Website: bh-photo
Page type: account-dashboard
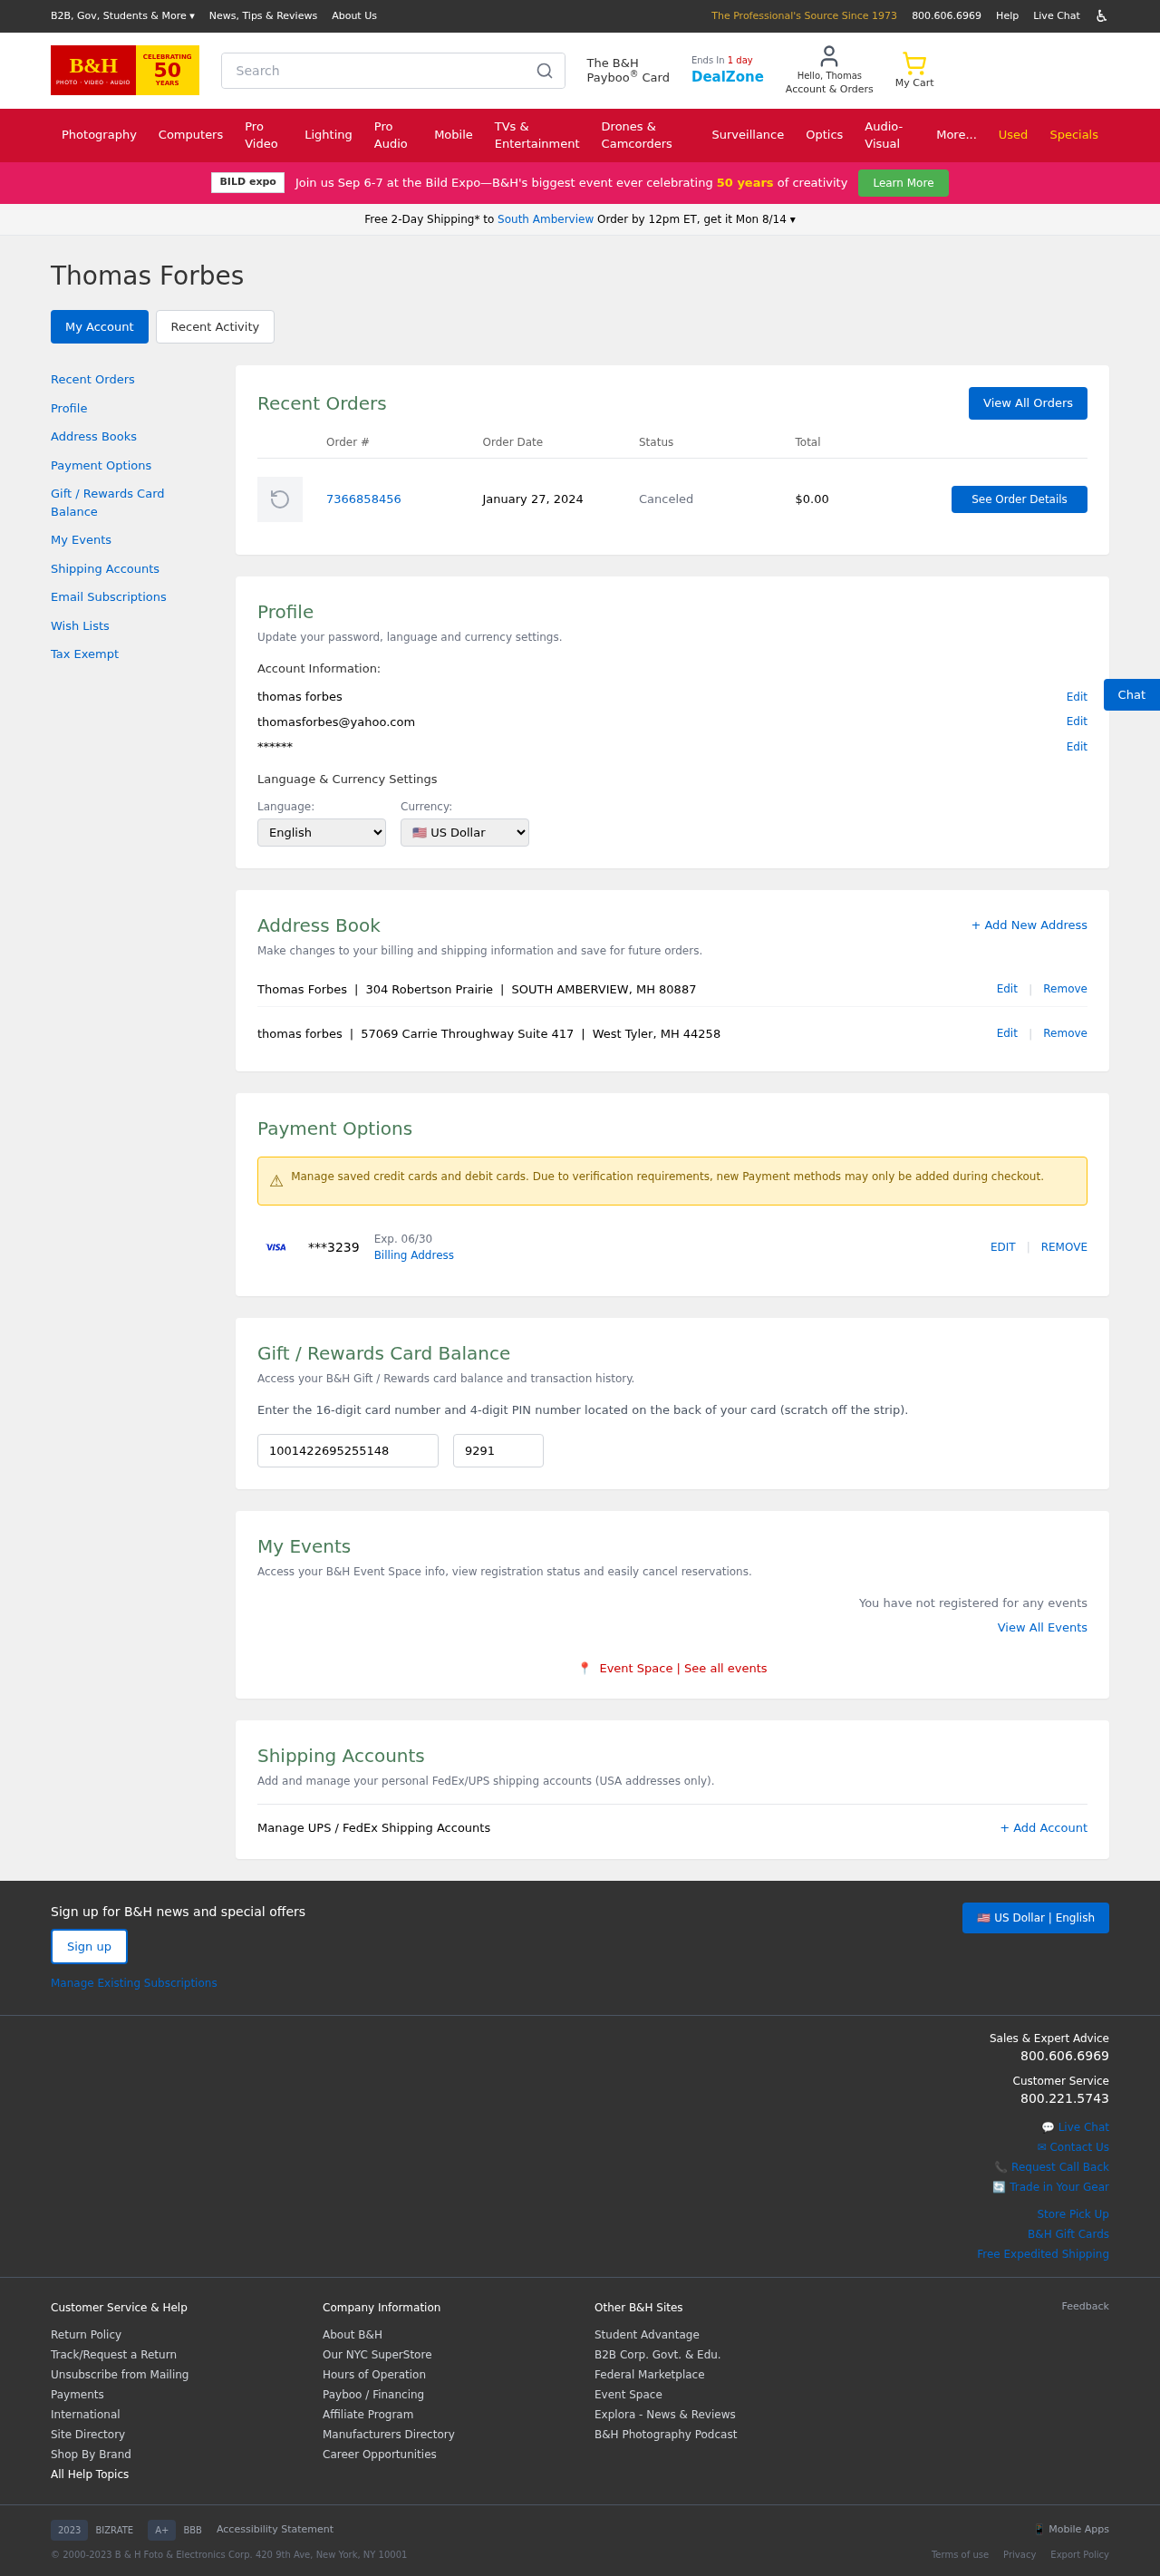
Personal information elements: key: PII_CARD_EXPIRY
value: Exp. 06/30
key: PII_CARD_LAST4
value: ***3239
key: PII_CITY
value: South Amberview
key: PII_EMAIL
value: thomasforbes@yahoo.com
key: PII_FIRSTNAME
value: Thomas
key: PII_FULLNAME
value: Thomas Forbes
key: PII_LOCATION1_CITY_STATE_ZIP
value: West Tyler, MH 44258
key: PII_LOCATION1_STREET
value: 57069 Carrie Throughway Suite 417
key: PII_STREET
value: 304 Robertson Prairie
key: PII_FULLNAME2
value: thomas forbes
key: PII_FULLNAME3
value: Thomas Forbes
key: PII_CITY_STATE_ZIP
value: SOUTH AMBERVIEW, MH 80887
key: PII_FULLNAME4
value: thomas forbes
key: PII_GIFT_CODE
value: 1001422695255148
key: PII_GIFT_PIN
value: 9291
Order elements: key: ORDER_ID
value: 7366858456
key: ORDER_DATE
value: January 27, 2024
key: ORDER_TOTAL
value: $0.00
Search elements: key: HEADER_SEARCH
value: Search